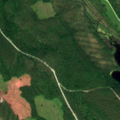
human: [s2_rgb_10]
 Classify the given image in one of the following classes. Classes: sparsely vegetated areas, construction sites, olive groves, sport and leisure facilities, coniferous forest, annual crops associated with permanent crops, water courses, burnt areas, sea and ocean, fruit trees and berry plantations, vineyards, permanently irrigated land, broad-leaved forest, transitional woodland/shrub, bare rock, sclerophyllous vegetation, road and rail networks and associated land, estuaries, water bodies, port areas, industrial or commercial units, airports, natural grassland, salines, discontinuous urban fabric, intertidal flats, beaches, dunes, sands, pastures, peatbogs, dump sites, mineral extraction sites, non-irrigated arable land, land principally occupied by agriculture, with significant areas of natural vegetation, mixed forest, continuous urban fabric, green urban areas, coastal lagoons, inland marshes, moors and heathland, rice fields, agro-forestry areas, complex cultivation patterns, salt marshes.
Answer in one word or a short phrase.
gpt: coniferous forest, transitional woodland/shrub, peatbogs, water bodies